Aerial crown-view tile of a tropical tree (Barro Colorado Island, Panama), acquired 20250616:
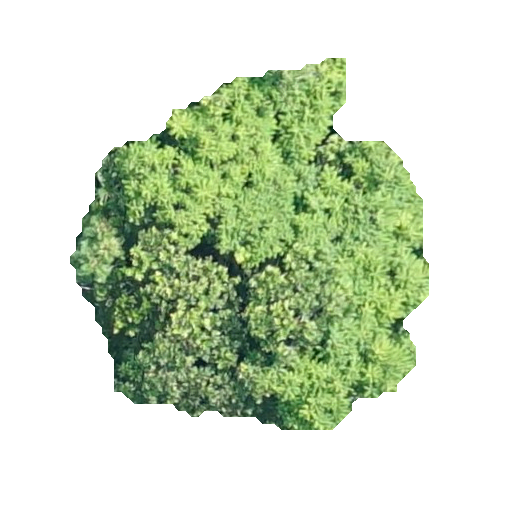
Species: Anacardium excelsum
GBIF accepted scientific name: Anacardium excelsum
Crown area: 138.973 m²